Field crop: maize
Growth stage: 2
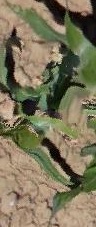
Species: maize